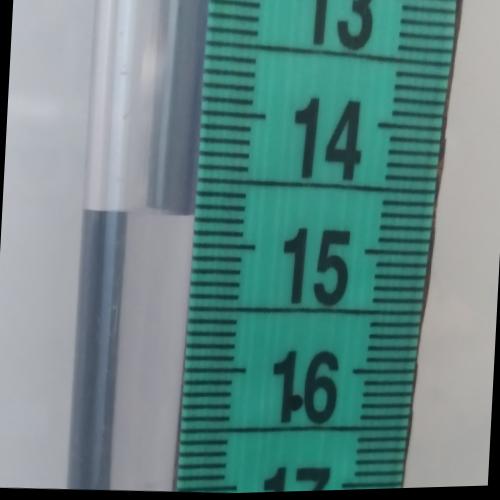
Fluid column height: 14.8 cm